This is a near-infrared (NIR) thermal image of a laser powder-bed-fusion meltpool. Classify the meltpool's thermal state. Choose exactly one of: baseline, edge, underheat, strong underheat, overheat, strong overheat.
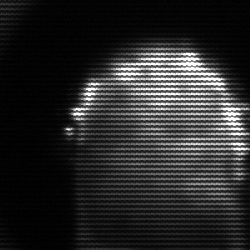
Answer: baseline